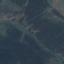
Land use / land cover class: HerbaceousVegetation